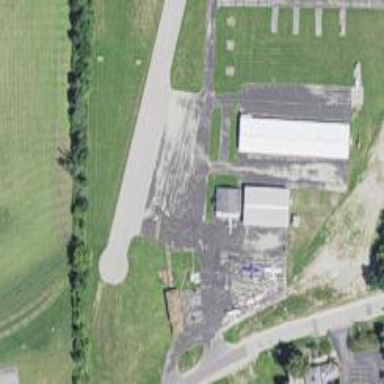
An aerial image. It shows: Image of taxiway at airport.